Interaction volume radius: 10 \u00c5
Interaction volume height: 25 \u00c5
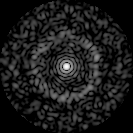
Disorder parameter: 0.8518